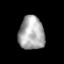
Tissue: prostate
Cell type: T cells
Senescence score: 0.274
Nuclear area (px): 836
Mean DAPI intensity: 171.3